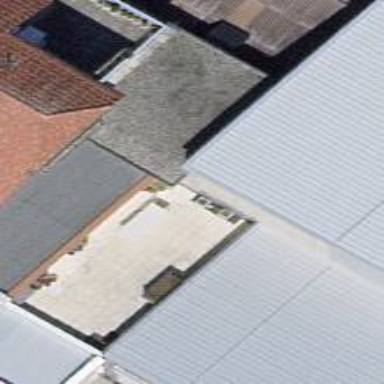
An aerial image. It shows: Part of building with flat white roof.